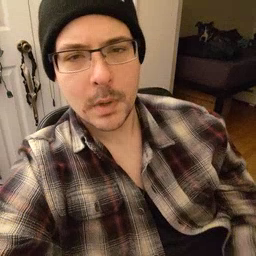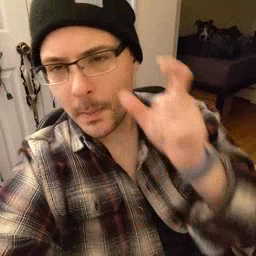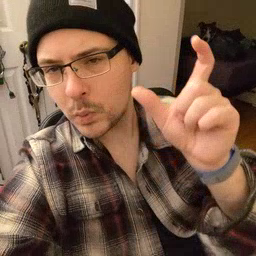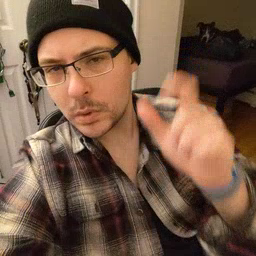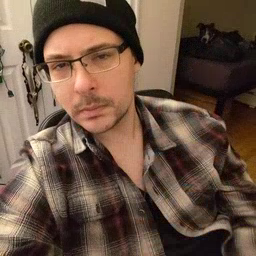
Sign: moon